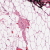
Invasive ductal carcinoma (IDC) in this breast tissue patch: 0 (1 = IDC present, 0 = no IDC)